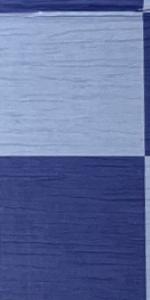
Label: Empty